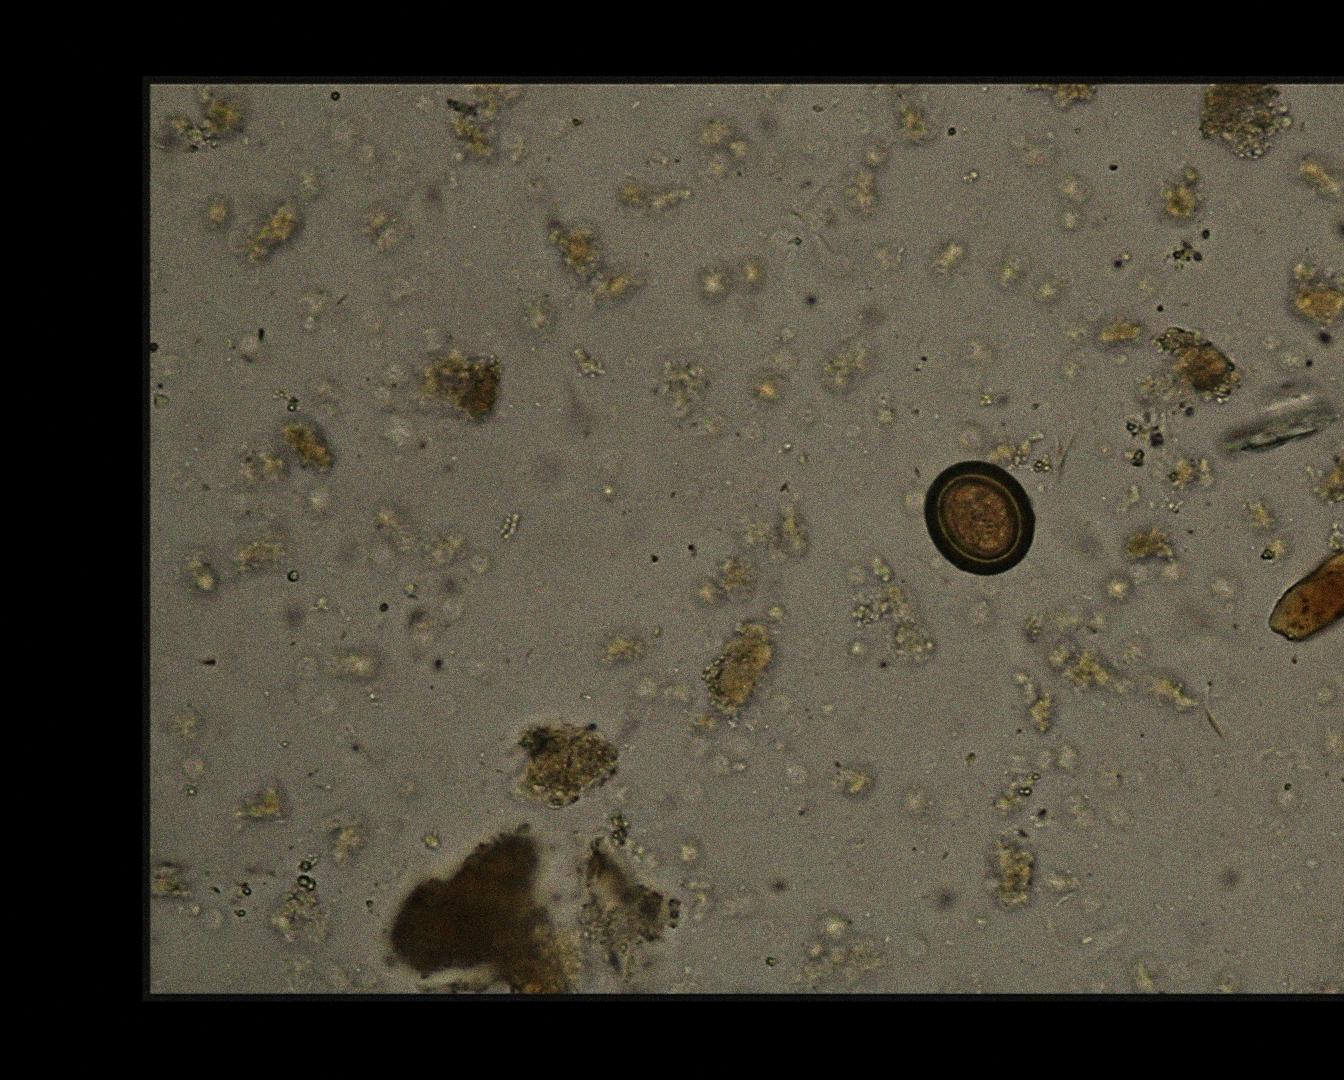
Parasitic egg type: Taenia spp. egg